Interaction volume radius: 10 \u00c5
Interaction volume height: 10 \u00c5
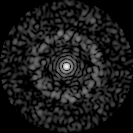
Disorder parameter: 0.8003